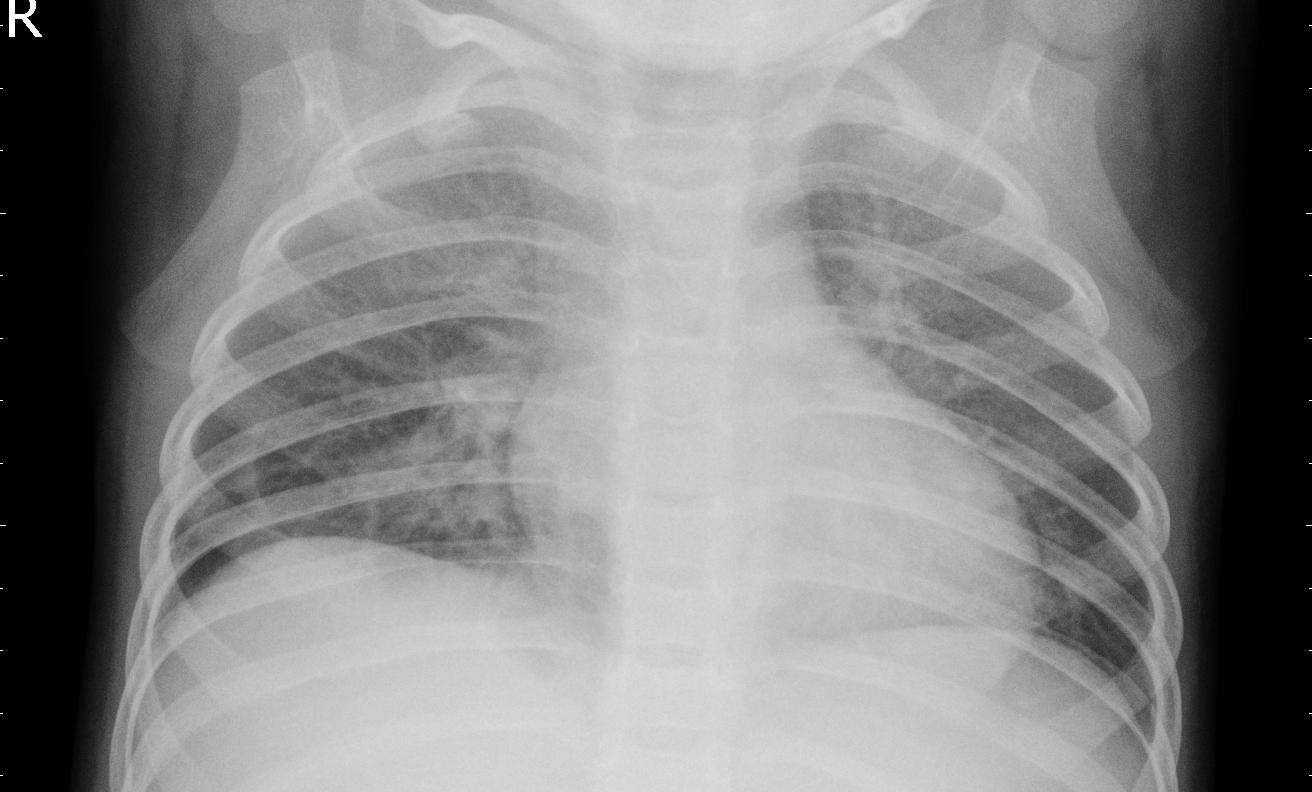
Diagnosis: PNEUMONIA